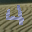
Label: 4